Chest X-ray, PA view. Patient: 31 years old, sex M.
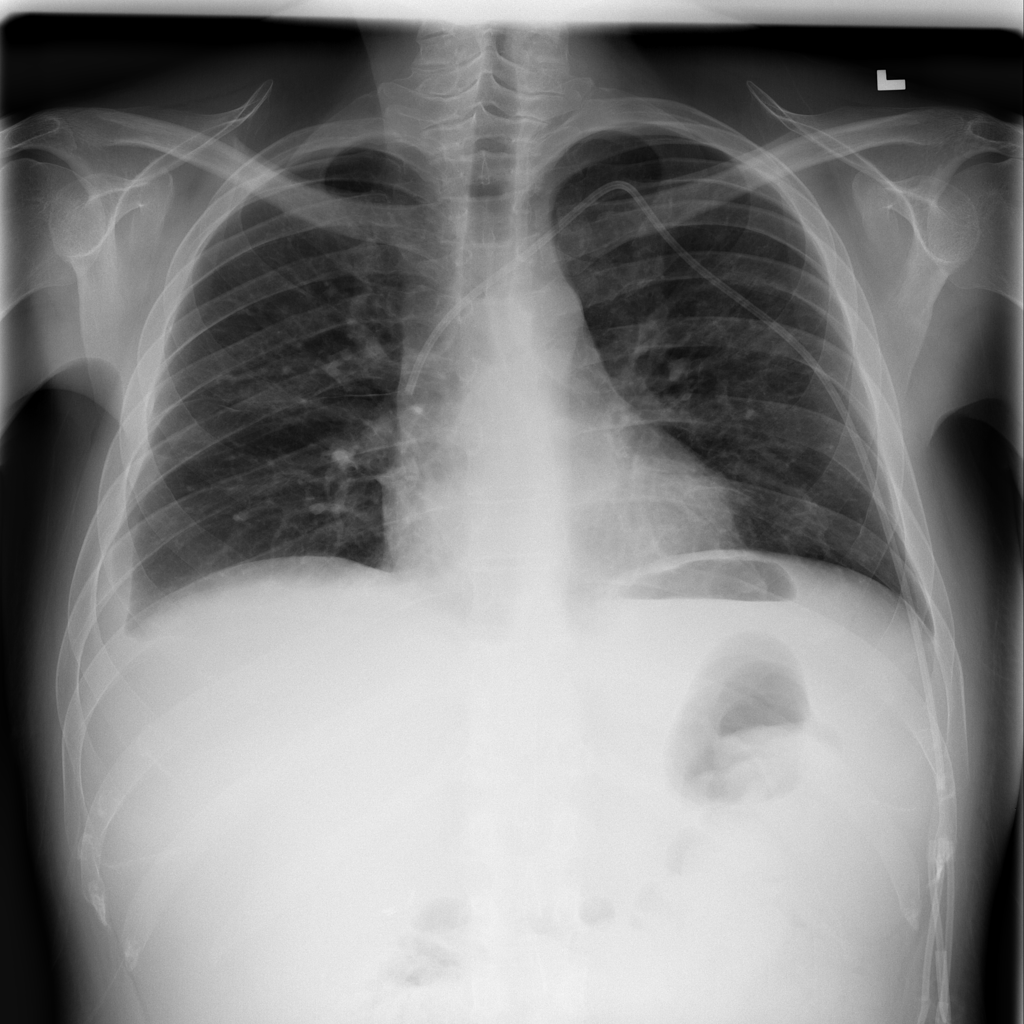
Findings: Pleural_Thickening